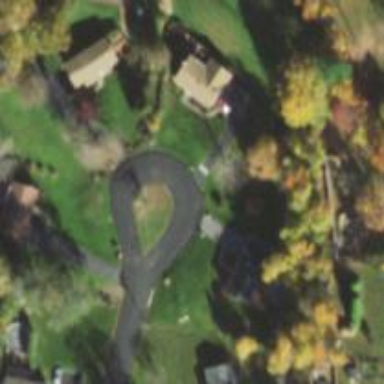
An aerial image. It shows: Turning loop on the road.